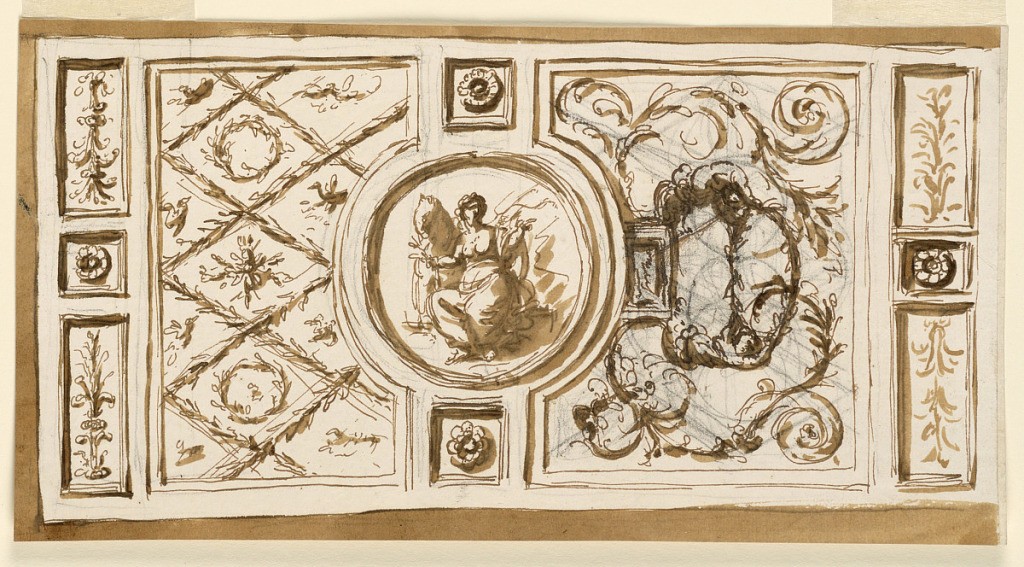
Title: Design for Ceiling Decoration
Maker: Giuseppe Barberi, Italian, 1746–1809
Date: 1746–1809
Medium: Pen and brown ink, brush and brown wash, graphite on off-white laid paper, lined
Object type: Drawing
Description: Design for Ceiling Decoration.